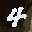
Label: 4